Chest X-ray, AP view. Patient: 28 years old, sex F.
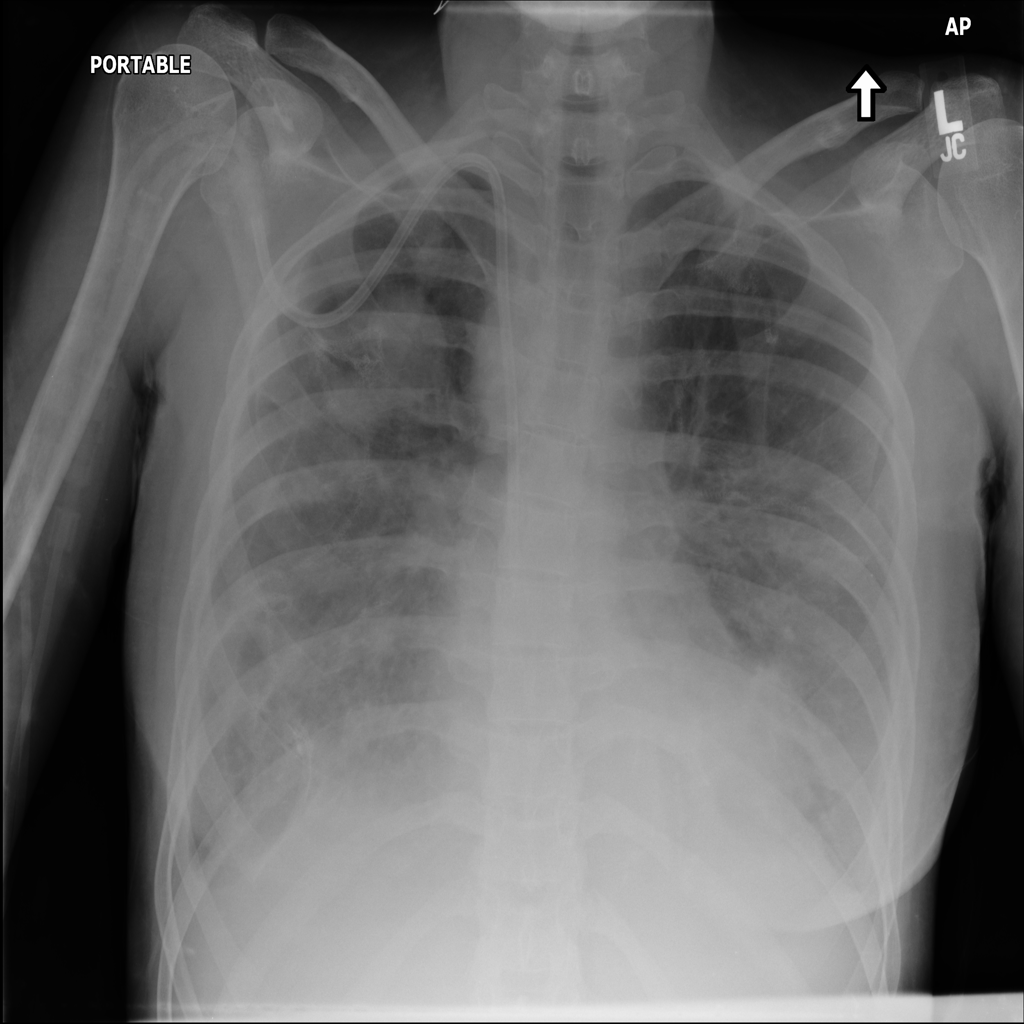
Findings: No Finding